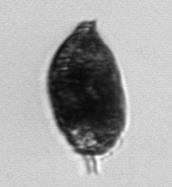
Label: Prorocentrum_micans